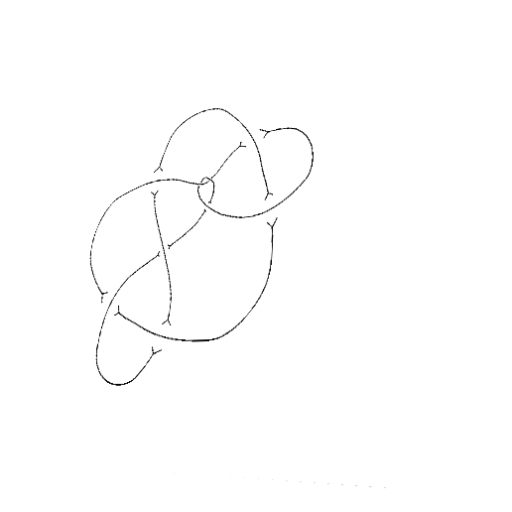
Crossing number: 9